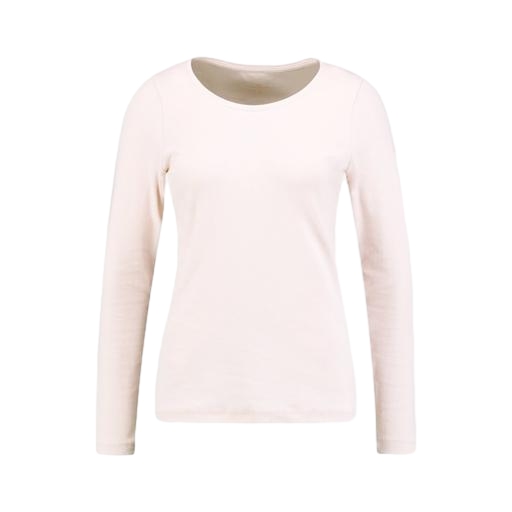
pink long-sleeve round-neck tee, white women's heattech extra warm scoop neck tee, longsleeve t-shirt, white background